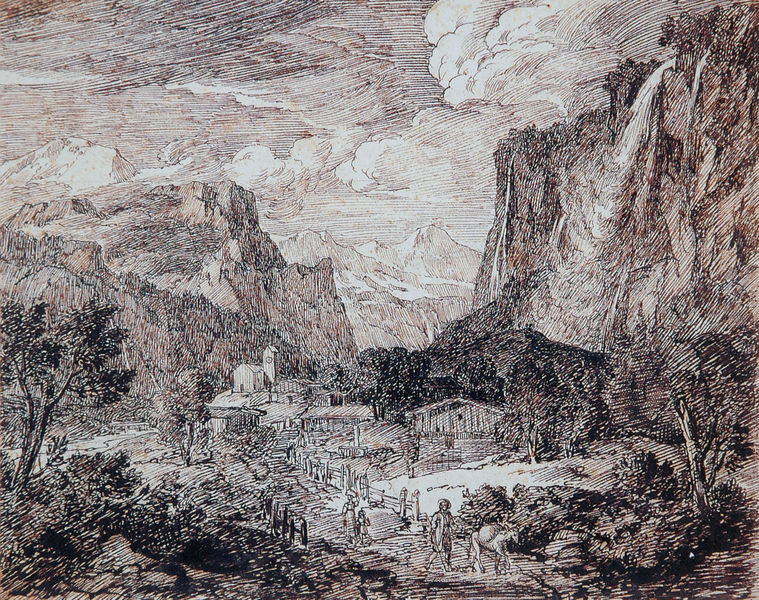
Titel: Das Lauterbrunnental mit Staubbachfall
Künstler: Joseph Anton Koch
Institution: Privatbesitz
Schlagwörter: baum, berg, dunkel, felsen, gewitter, himmel, mann, wasser, weiß, wolken, bäume, fluss, kirchturm, landschaft, menschen, mädchen, see, stadt, braun, frau, grau, hell, schwarz, skizze, strasse, zeichnung, gebäude, gras, haus, schnee, tier, tiere, weg, wolke, zaun, mensch, stein, steine, bach, horizont, häuser, natur, strauch, weite, wind, brücke, busch, büsche, gebüsch, hütte, kirche, pfad, sträucher, familie, kind, mutter, pflanzen, rosa, tal, wald, wasserfall, bauern, esel, pferd, turm, holzschnitt, sommer, wellen, italien, ort, süden, vedute, feldweg, berge, bergig, fels, felswand, gebirge, gipfel, gletscher, verlassen, dorf, grafik, graphik, barun, kuh, berglandschaft, linien, schlucht, bauernhof, hof, hütten, idylle, figuren, sturzbach, steg, treppe, wetter, wild, geländer, stufen, fallen, striche, bauer, ortschaft, panorama, hitler, penis, tusche, scheune, kloster, wandern, alpen, linie, kohle, druck, felsig, lithographie, schnitt, schwarz-weiss, schraffur, radierung, stich, bedrohlich, wei0, schraffiert, bleistift, jesus, ländlich, lanschaft, wanderer, kapelle, stall, siedlung, spaziergänger, packesel, gebirgslandschaft, kupferstich, hirte, hirten, pferch, schäfer, holzhaus, wanderung, sakralbau, schneegipfel, quatsch, kaltnadel, wolkenhimmel, menschne, kiche, ätzradierung, jude, schraffierungen, firmament, hochebene, kirchgang, steilwand, frasur, kirchenuhr, kolzschnitt, kunstzeichnung, wildheut, adolf, bäume natur, it, 1790